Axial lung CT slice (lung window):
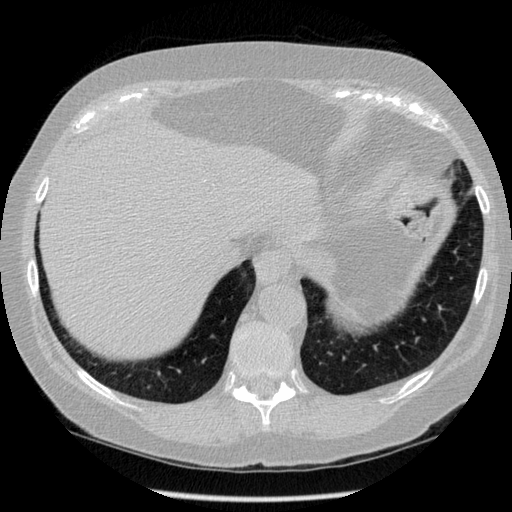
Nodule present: no